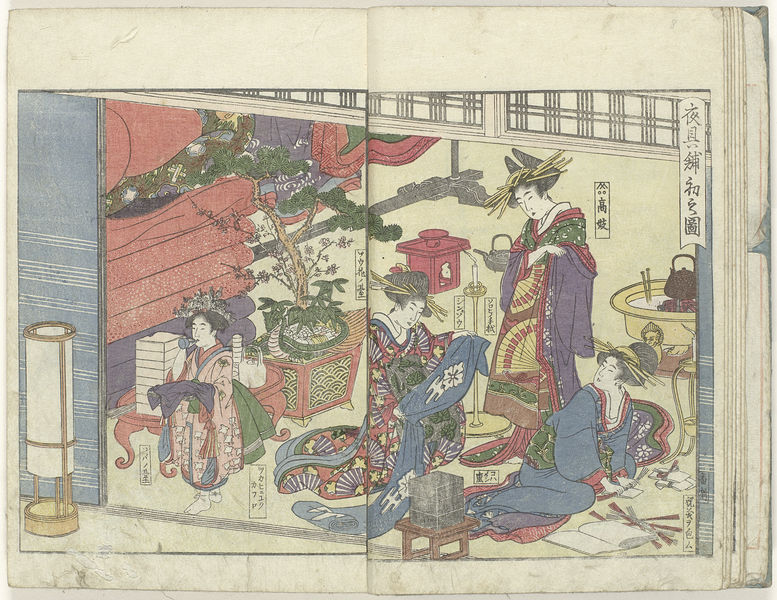
Titel: Voorbereidingen van de feestelijkheden
Künstler: Kitagawa Utamaro
Standort: Amsterdam
Institution: Rijksmuseum
Schlagwörter: blue, lamp, people, red, robes, stool, white, women, black, dress, gold, gray, green, hair, old, painting, robe, room, table, tea, woman, yellow, japanese, patterns, pink, print, sewing, plant, screen, man, tree, feet, light, paper, color, purple, coat, fabric, silk, writing, lantern, ancient, clothes, temple, art, cloth, sandals, book, candle, bathing, gowns, chinese, asian, working, japan, caligraphy, clothing, row, tan, page, eastern, oriental, flame, geisha, bowl, material, traditional, bath, rice, tub, pages, sticks, fan, brazier, kettle, couch, socks, hairstyle, ivory, grainy, kimono, asia, cushions, craft, partition, pruple, stitching, teat, bonsai, sitcks, obi, birdpoop, manufature, manufacture, tatami, geishas, bonzai, bonsaai, banzai, papan, chopstick, japanies, bonzi